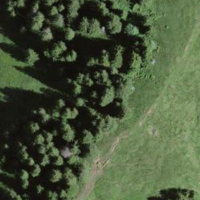
EUNIS habitat code: 44
Species observed at this site:
Corvus corone
Anthus trivialis
Motacilla cinerea
Turdus philomelos
Lophophanes cristatus
Linaria cannabina
Pyrrhula pyrrhula
Prunella modularis
Turdus viscivorus
Fringilla coelebs
Regulus ignicapilla
Buteo buteo
Turdus torquatus
Sylvia atricapilla
Spinus spinus
Carduelis carduelis
Phylloscopus collybita
Erithacus rubecula
Turdus pilaris
Phoenicurus ochruros
Certhia familiaris
Nucifraga caryocatactes
Regulus regulus
Picus viridis
Periparus ater